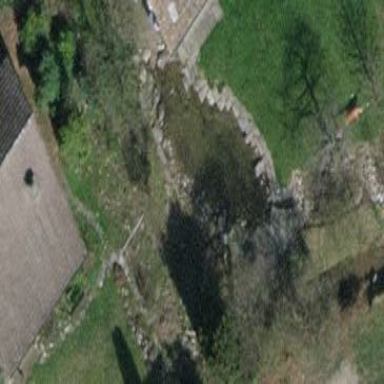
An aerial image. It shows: Pond with natural water.